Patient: sex F, age 89
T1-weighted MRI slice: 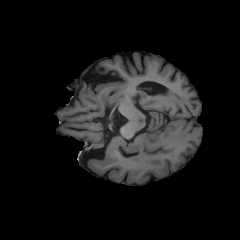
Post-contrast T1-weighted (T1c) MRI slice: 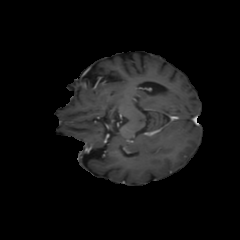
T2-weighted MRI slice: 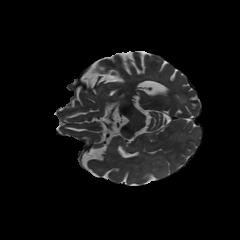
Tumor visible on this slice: yes
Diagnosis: Glioblastoma, IDH-wildtype
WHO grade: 4